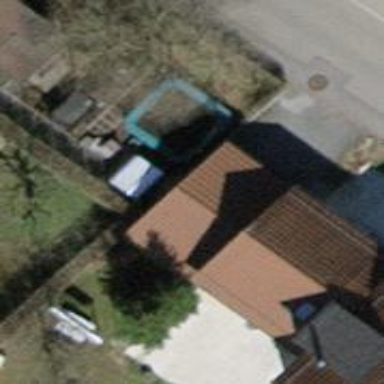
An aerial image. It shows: Garage.